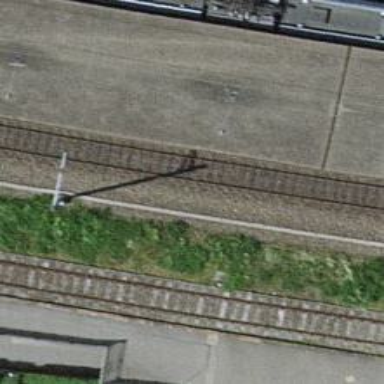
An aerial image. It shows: Railway stop with public transport stop position.